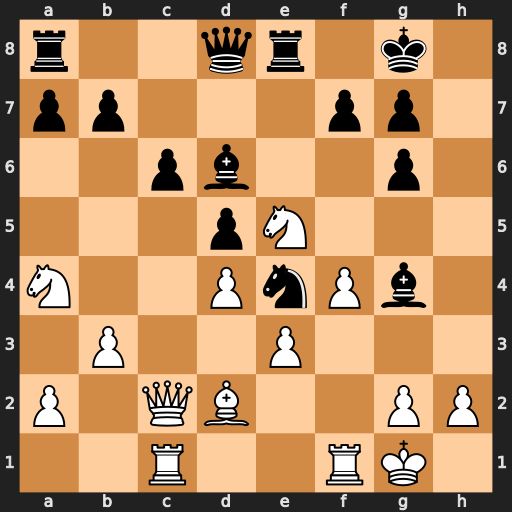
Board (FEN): r2qr1k1/pp3pp1/2pb2p1/3pN3/N2PnPb1/1P2P3/P1QB2PP/2R2RK1
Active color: w
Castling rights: -
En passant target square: -
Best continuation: Nxg4